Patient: sex F, age 56
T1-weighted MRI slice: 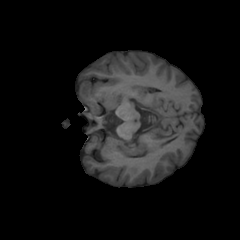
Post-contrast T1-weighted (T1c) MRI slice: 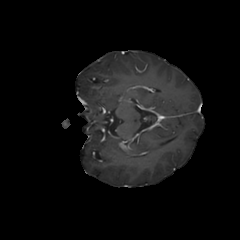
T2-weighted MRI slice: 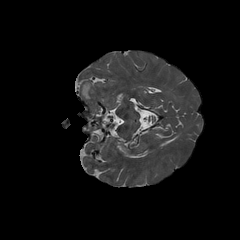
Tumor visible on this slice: yes
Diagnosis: Glioblastoma, IDH-wildtype
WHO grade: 4